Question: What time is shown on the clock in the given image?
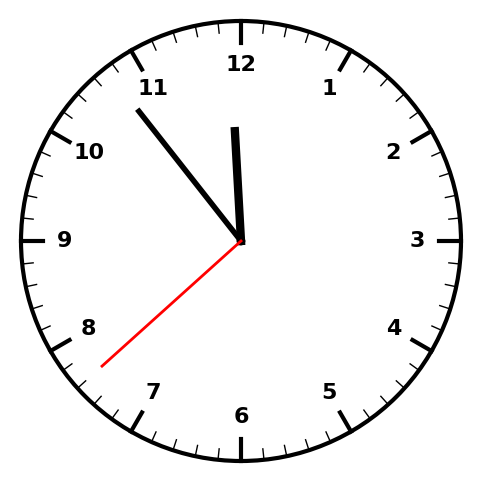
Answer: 11:53:38